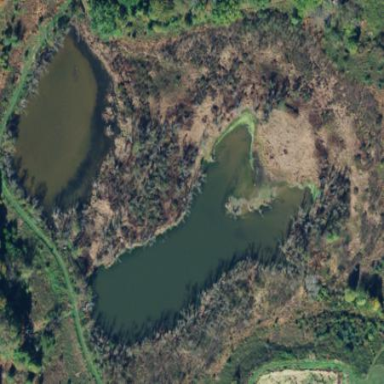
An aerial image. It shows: Scenic lake or pond with natural water.